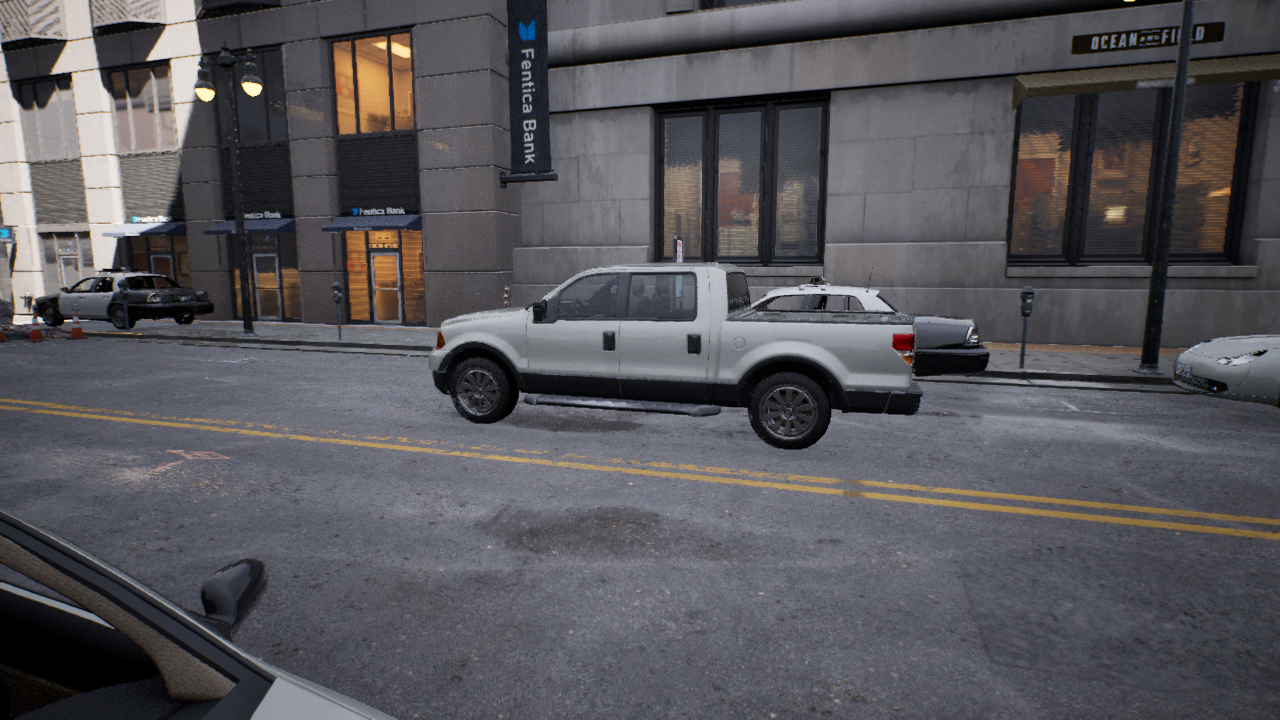
Venue: downtown
Lighting: clear day
Vehicle rig: pickup